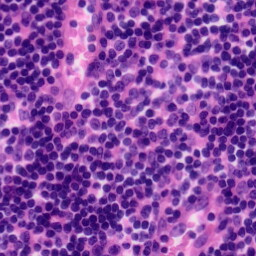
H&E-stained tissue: Tonsil